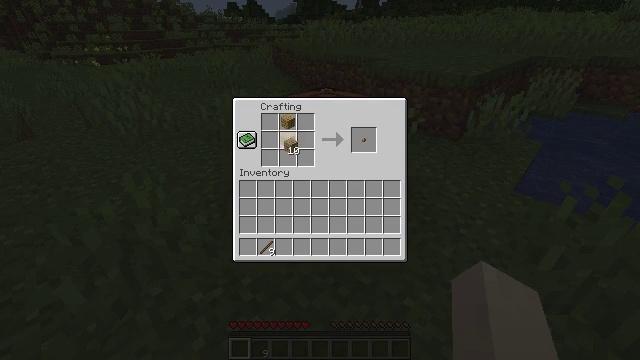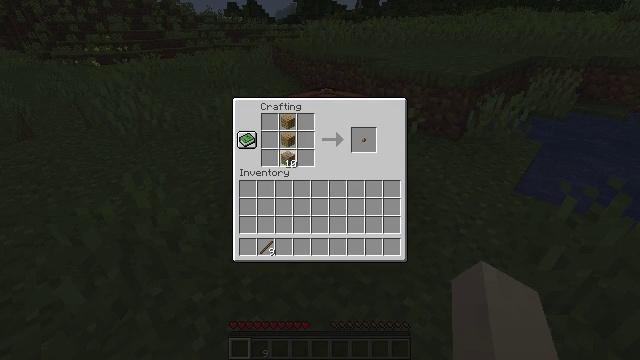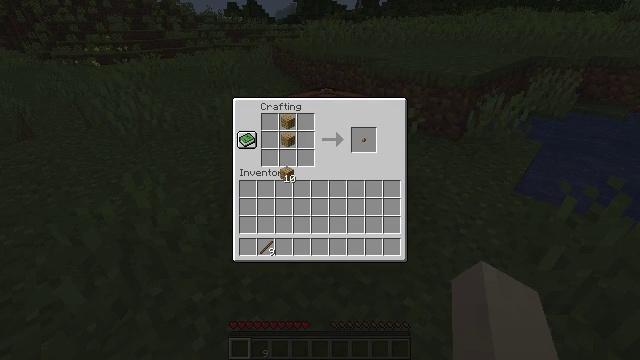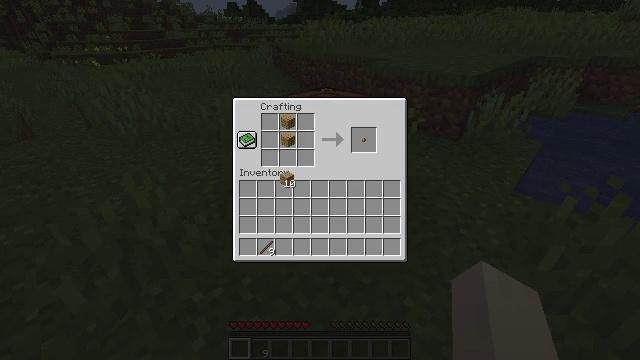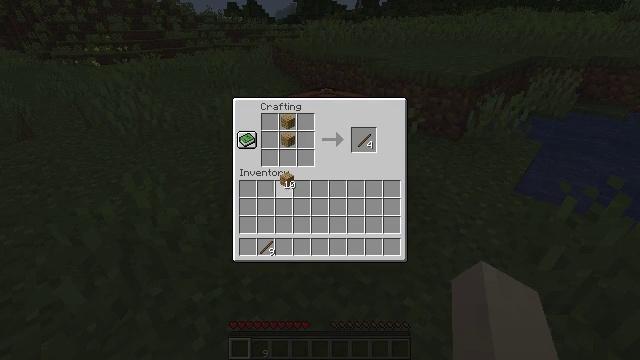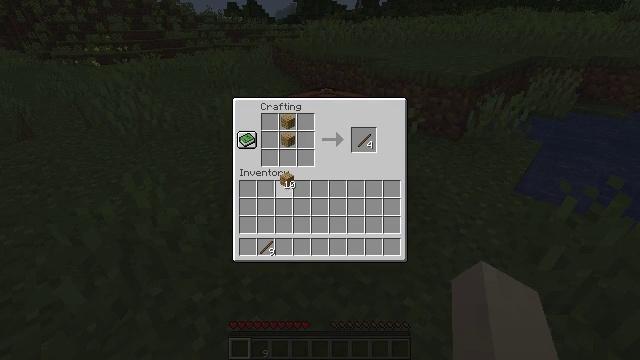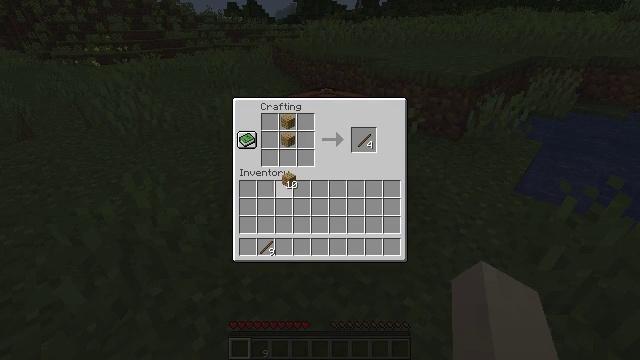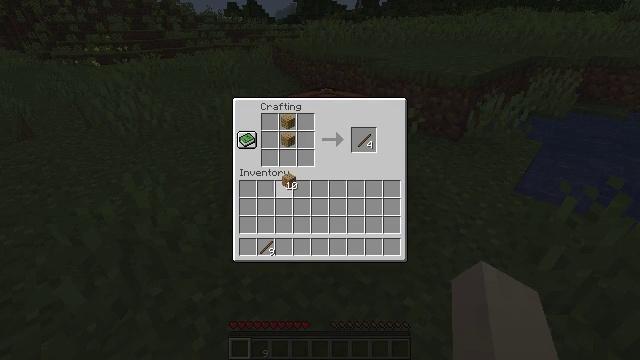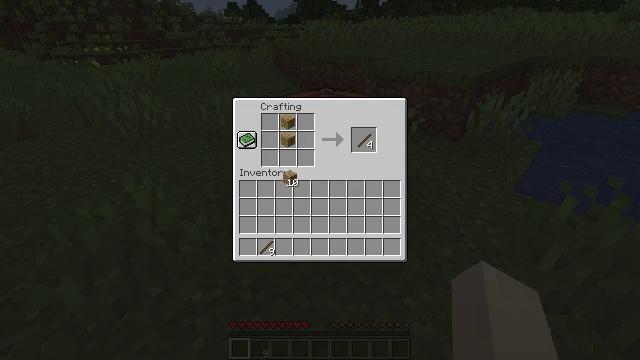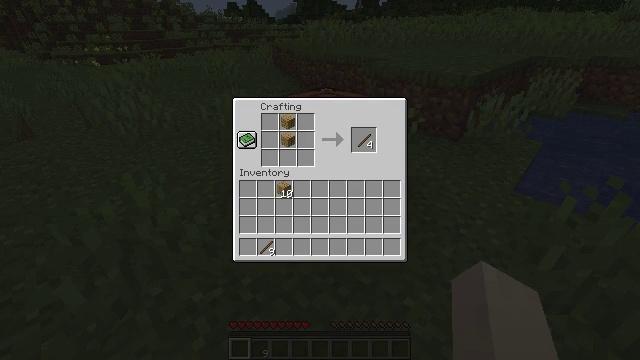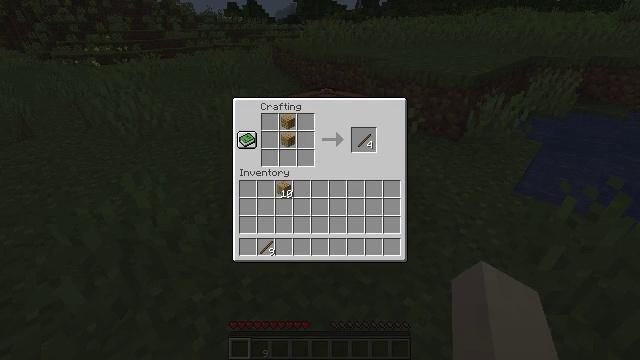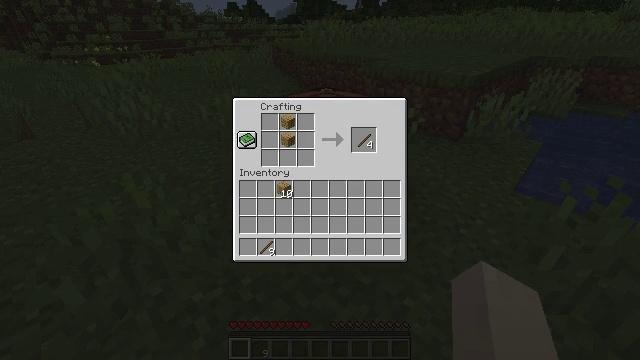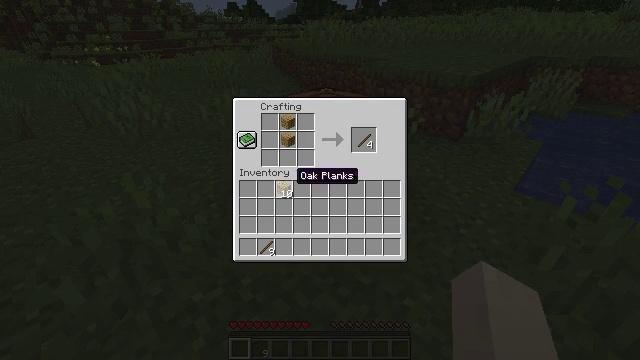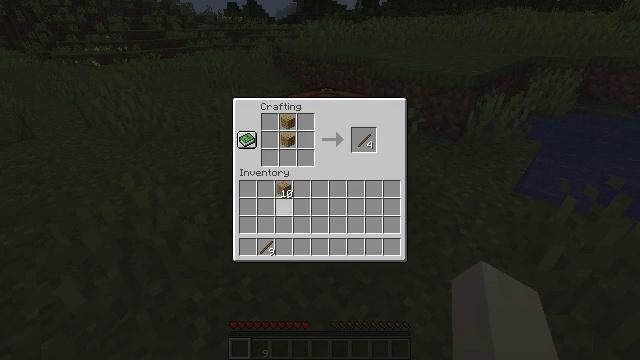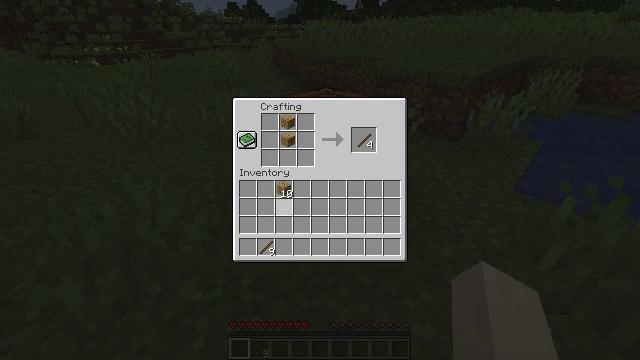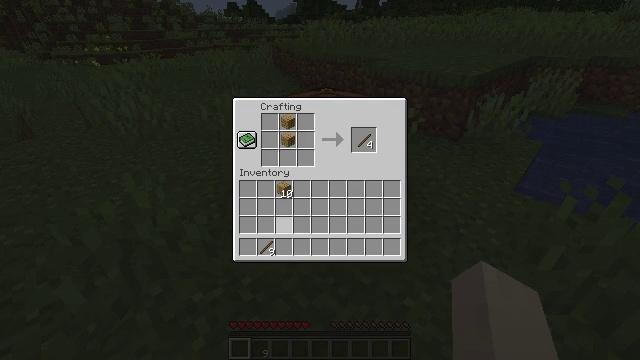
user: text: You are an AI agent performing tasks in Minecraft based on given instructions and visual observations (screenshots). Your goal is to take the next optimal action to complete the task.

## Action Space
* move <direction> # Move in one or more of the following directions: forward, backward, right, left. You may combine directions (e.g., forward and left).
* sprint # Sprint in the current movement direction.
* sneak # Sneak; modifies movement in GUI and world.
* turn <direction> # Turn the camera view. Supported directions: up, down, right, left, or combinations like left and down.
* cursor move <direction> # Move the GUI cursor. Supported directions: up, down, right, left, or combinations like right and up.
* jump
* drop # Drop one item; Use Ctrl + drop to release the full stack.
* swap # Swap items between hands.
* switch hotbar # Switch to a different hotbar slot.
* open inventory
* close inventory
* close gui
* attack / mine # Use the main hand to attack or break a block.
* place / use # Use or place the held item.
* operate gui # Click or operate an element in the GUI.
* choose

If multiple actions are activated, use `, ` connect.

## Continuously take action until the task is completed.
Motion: motion action
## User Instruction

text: Make a wooden sword using the crafting table.
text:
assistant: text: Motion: cursor move down
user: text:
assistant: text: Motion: cursor move down
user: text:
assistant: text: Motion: no_op
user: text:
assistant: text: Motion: no_op
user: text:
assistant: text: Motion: no_op
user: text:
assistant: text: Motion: operate gui
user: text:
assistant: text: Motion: operate gui
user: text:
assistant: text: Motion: operate gui
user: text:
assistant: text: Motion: no_op
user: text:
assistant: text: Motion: no_op
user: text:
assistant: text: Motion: no_op
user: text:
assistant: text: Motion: no_op
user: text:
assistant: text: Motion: cursor move down
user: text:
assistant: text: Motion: cursor move down
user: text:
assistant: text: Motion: cursor move down
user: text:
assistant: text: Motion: no_op
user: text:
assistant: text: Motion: cursor move down
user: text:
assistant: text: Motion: cursor move down
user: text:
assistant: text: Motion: no_op
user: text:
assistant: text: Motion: no_op
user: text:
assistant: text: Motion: no_op
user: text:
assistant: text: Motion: operate gui
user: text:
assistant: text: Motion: cursor move up, operate gui
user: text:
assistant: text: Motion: cursor move up
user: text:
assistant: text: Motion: cursor move right and up
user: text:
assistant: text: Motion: cursor move right and up
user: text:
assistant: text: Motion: no_op
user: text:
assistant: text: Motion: no_op
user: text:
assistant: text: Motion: no_op
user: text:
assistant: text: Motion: no_op